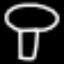
Label: mushroom